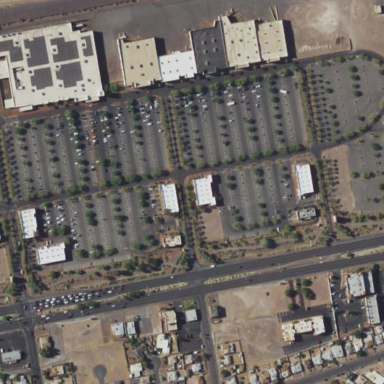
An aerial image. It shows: Retail area.